Question: I would like to have students send me some Stata ('.do') code by sharing it with me on Google Docs.
I don't see any option to do that in the File menu, just renaming and editing the file description.

Google Docs works well to share and correct papers, but I'm finding it difficult to share and correct anything else. Thanks for any help!
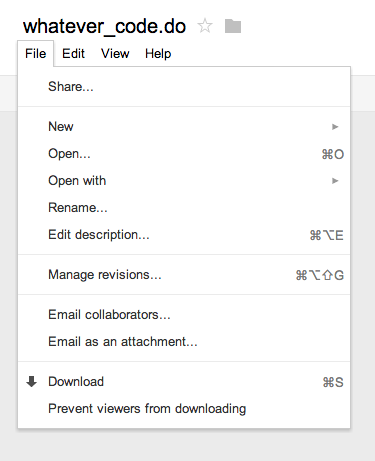
Answer: You can upload multiple versions of the same file. All the versions will be available for review later. To upload a new version, Just click on manage revisions (from where you are in your image) and a dialog will appear. Click on "upload new revision" and navigate to your updated file.